Aerial crown-view tile of a tropical tree (Barro Colorado Island, Panama), acquired 20241216:
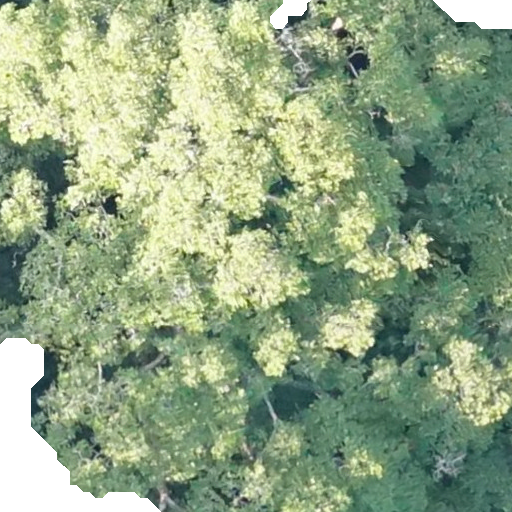
Species: Ficus insipida
GBIF accepted scientific name: Ficus insipida
Crown area: 476.739 m²